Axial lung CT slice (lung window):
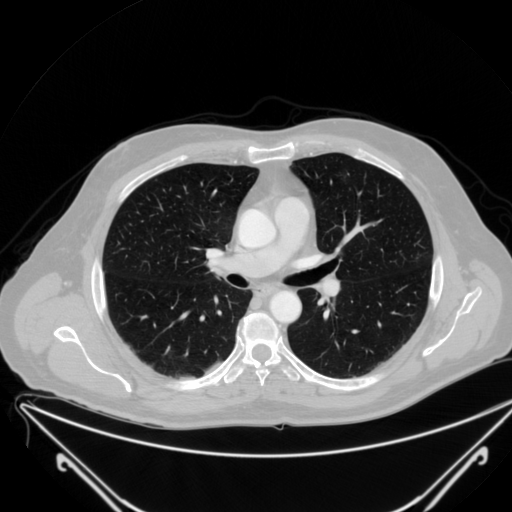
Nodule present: no